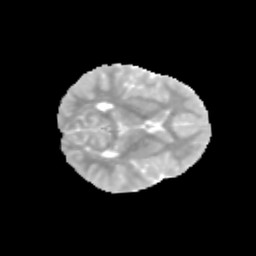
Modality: MD
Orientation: axial
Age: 9
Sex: female
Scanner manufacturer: siemens
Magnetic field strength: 3 T
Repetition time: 3.8 s
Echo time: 0.07 s